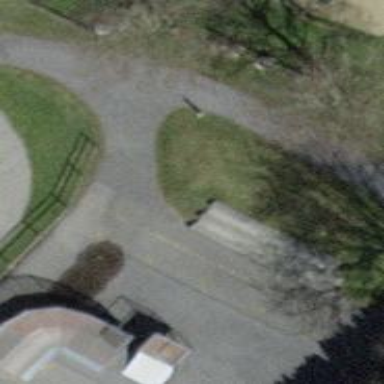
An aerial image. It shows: Asphalt footway.